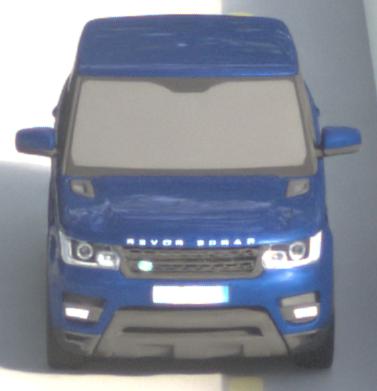
Make: Land Rover
Model: Range Rover Sport 5.0 V8 SC
Detailed model: Range Rover Sport (II)
Model produced from: 2013/09
Model produced until: 2015/07
Doors: 5
Color: blue
Road condition: dry road
Daytime: morning or afternoon
Contrast: low contrast